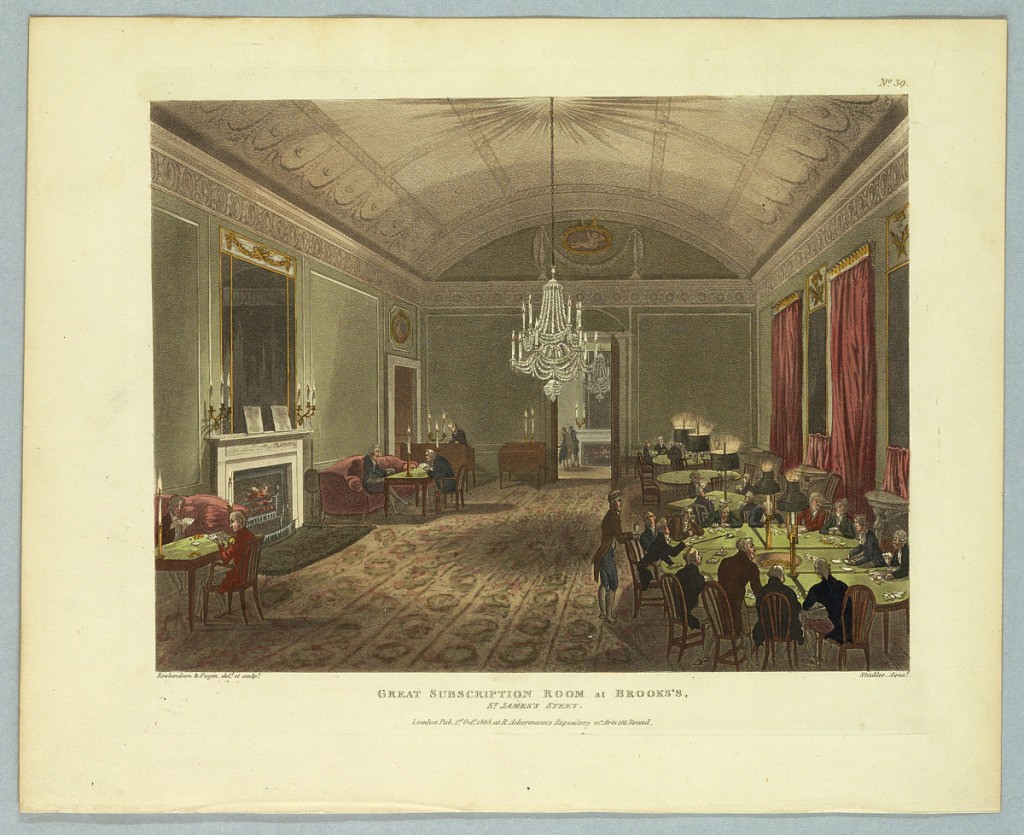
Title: Great Subscription Room at Brooks, from "Ackermann's Repository"
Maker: Thomas Rowlandson, British, 1756–1827
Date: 1808
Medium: Aquatint, brush and watercolor on paper
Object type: Print
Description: A well-appointed room with card tables along the walls and men playing cards around them. Title, artists', and publisher's names below.